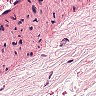
Metastatic tissue present: no